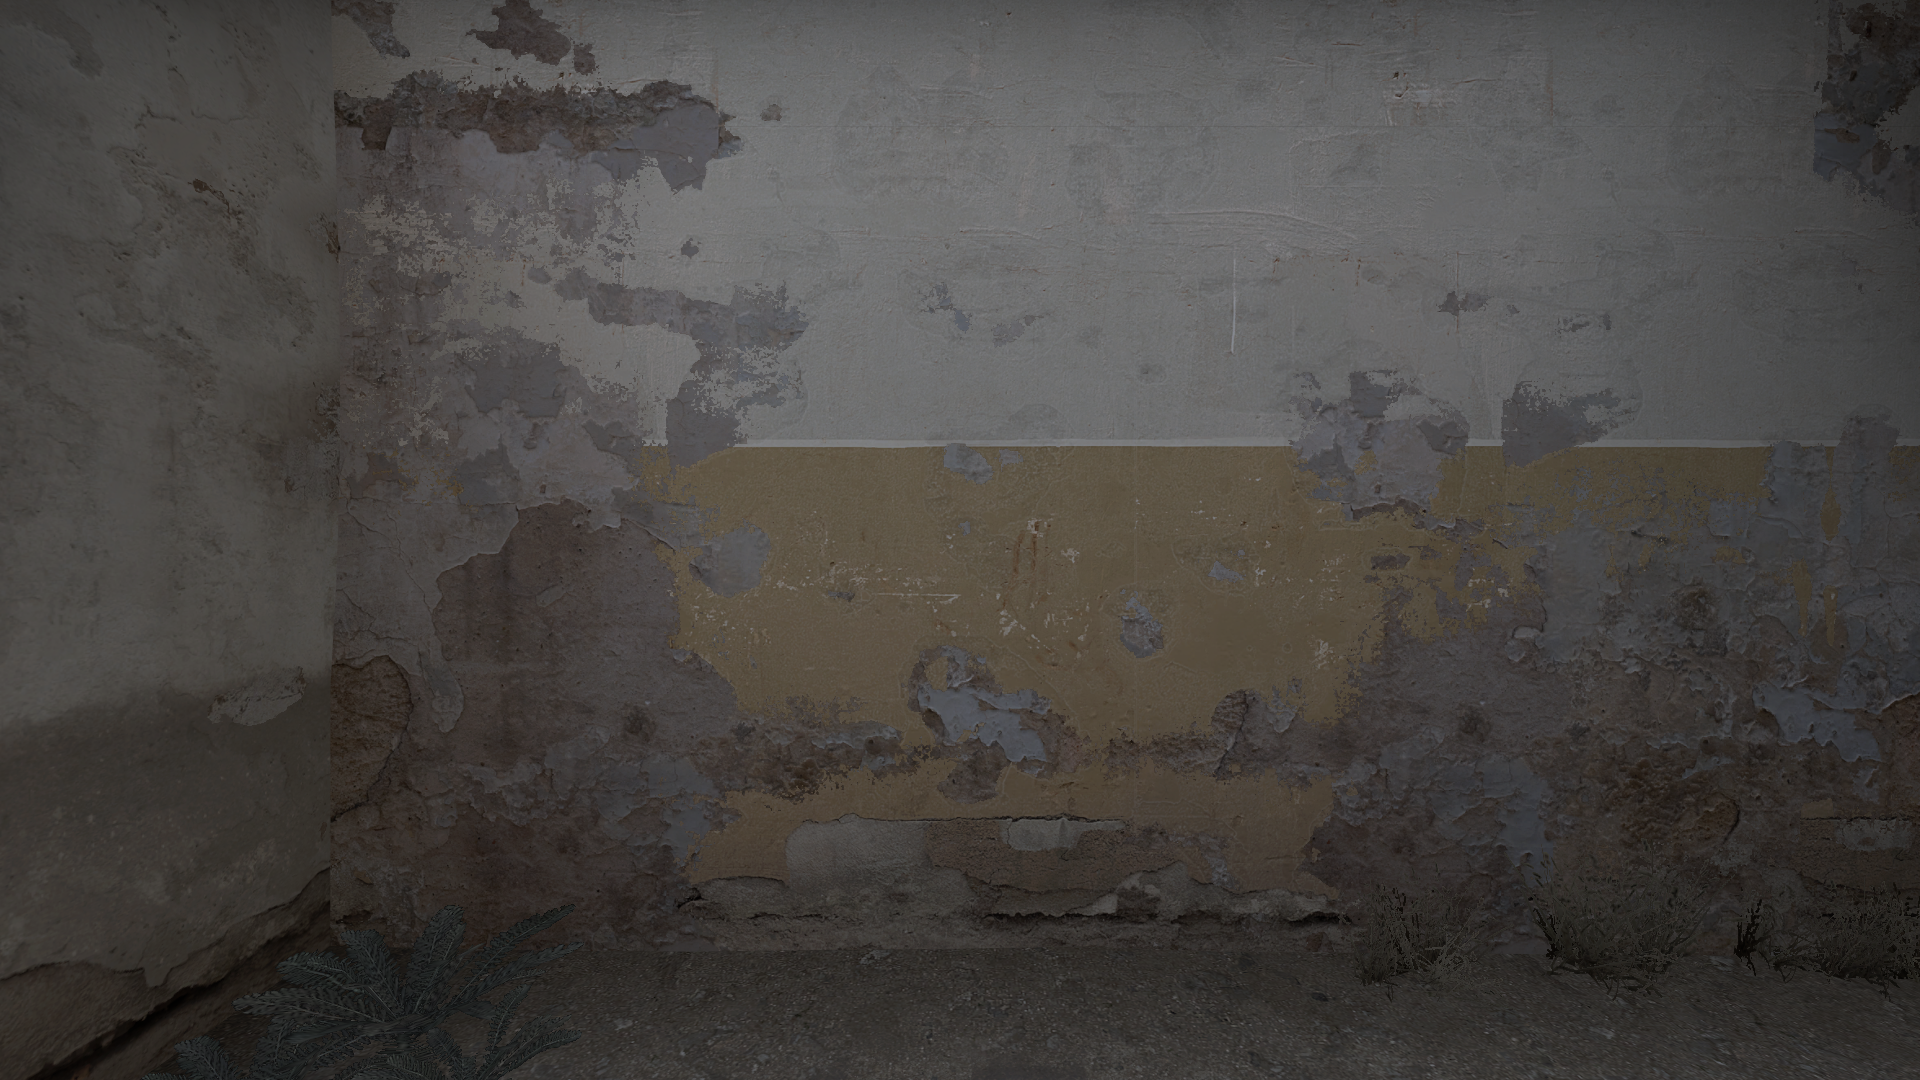
Map: de_dust2